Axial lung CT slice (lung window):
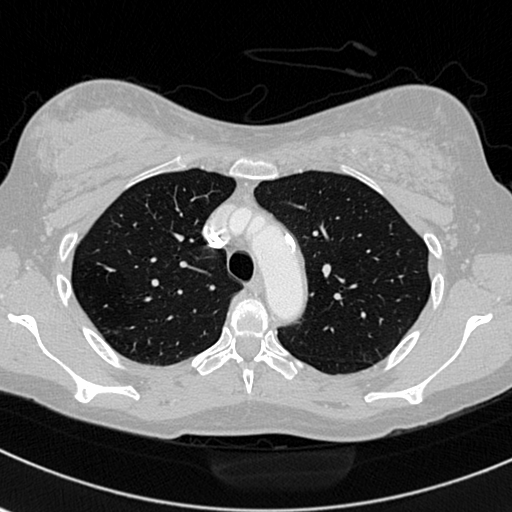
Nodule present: no